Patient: sex F, age 54
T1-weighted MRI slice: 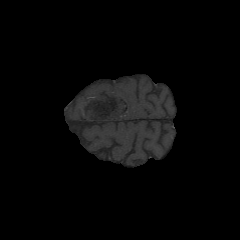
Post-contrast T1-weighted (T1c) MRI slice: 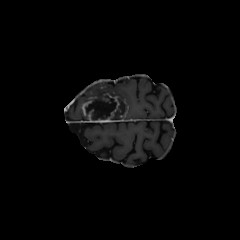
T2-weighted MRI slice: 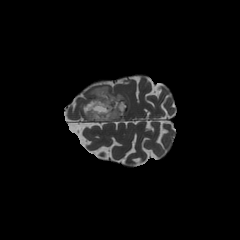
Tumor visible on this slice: yes
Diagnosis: Glioblastoma, IDH-wildtype
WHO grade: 4